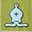
Piece: wB